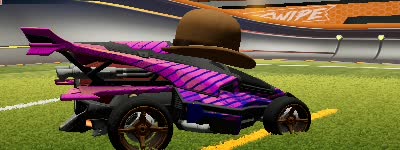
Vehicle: aftershock